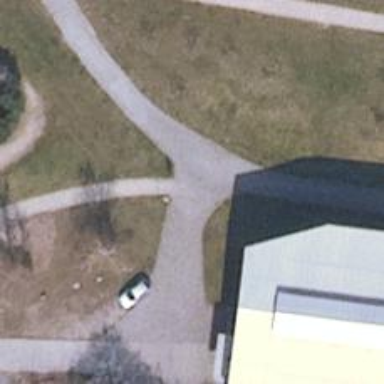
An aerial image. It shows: Path.